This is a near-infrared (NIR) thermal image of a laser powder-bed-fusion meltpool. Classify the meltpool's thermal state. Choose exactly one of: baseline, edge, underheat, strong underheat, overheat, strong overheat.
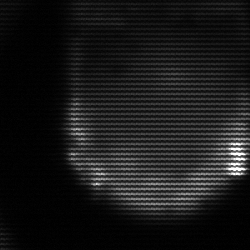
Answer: edge